Question: I have an application written in 'python 2.7' . In my app I want to give users the ability to compile a python source file (i.e 'py' to 'pyc').
The builtin 'compile' function does this but the output file is only compatible with 'python 2.7'.
What I want is to compile the file to a range of different python versions (specifically python '2.5' , '2.6' & '2.7' )
I know that one way to approach this problem is re-write my application in each of those versions and just use the inbuilt 'compile' function, but I do not want to do this.
I am open to all suggestions including writing a C extension, embedding python etc...
The application which I am writing is a tool which allows to inject/modify arbitrary code inside a pyinstaller exe.
Now you may be knowing that pyinstaller actually puts compiled python source files within the exe.
My app just extracts these embedded pyc files, decompiles them, allows the user to modify them, and then rebuild the exe.
Since the exe can be from a different python version, so I need the functionality to compile the decompiled output to that version.
Here is a screenshot of that app.

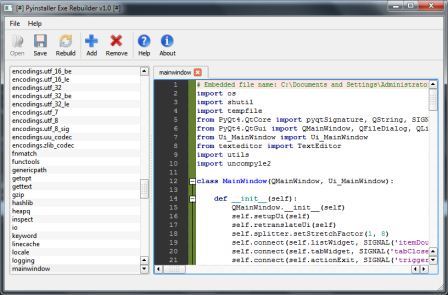
Answer: I solved my own problem in a different approach.
Now, my main app is written in python '2.7'. I wrote 2 'dll' each of which had a python interpreter embedded. Within one I embedded python '2.6' and within other python '2.5'.
Each of these two dlls uses the Python C API to compile a script given as an argument to the respective python version.
Now, from my main app (written in python '2.7') , I used 'ctypes' to call the exported functions from these two dlls. The script to compile was passed as an argument.
Using this approach I was able to compile a given script to any of the 3 python versions.